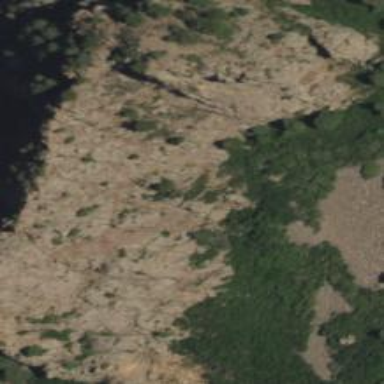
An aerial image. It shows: Landscape of bare rock.